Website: home-depot
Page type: payment
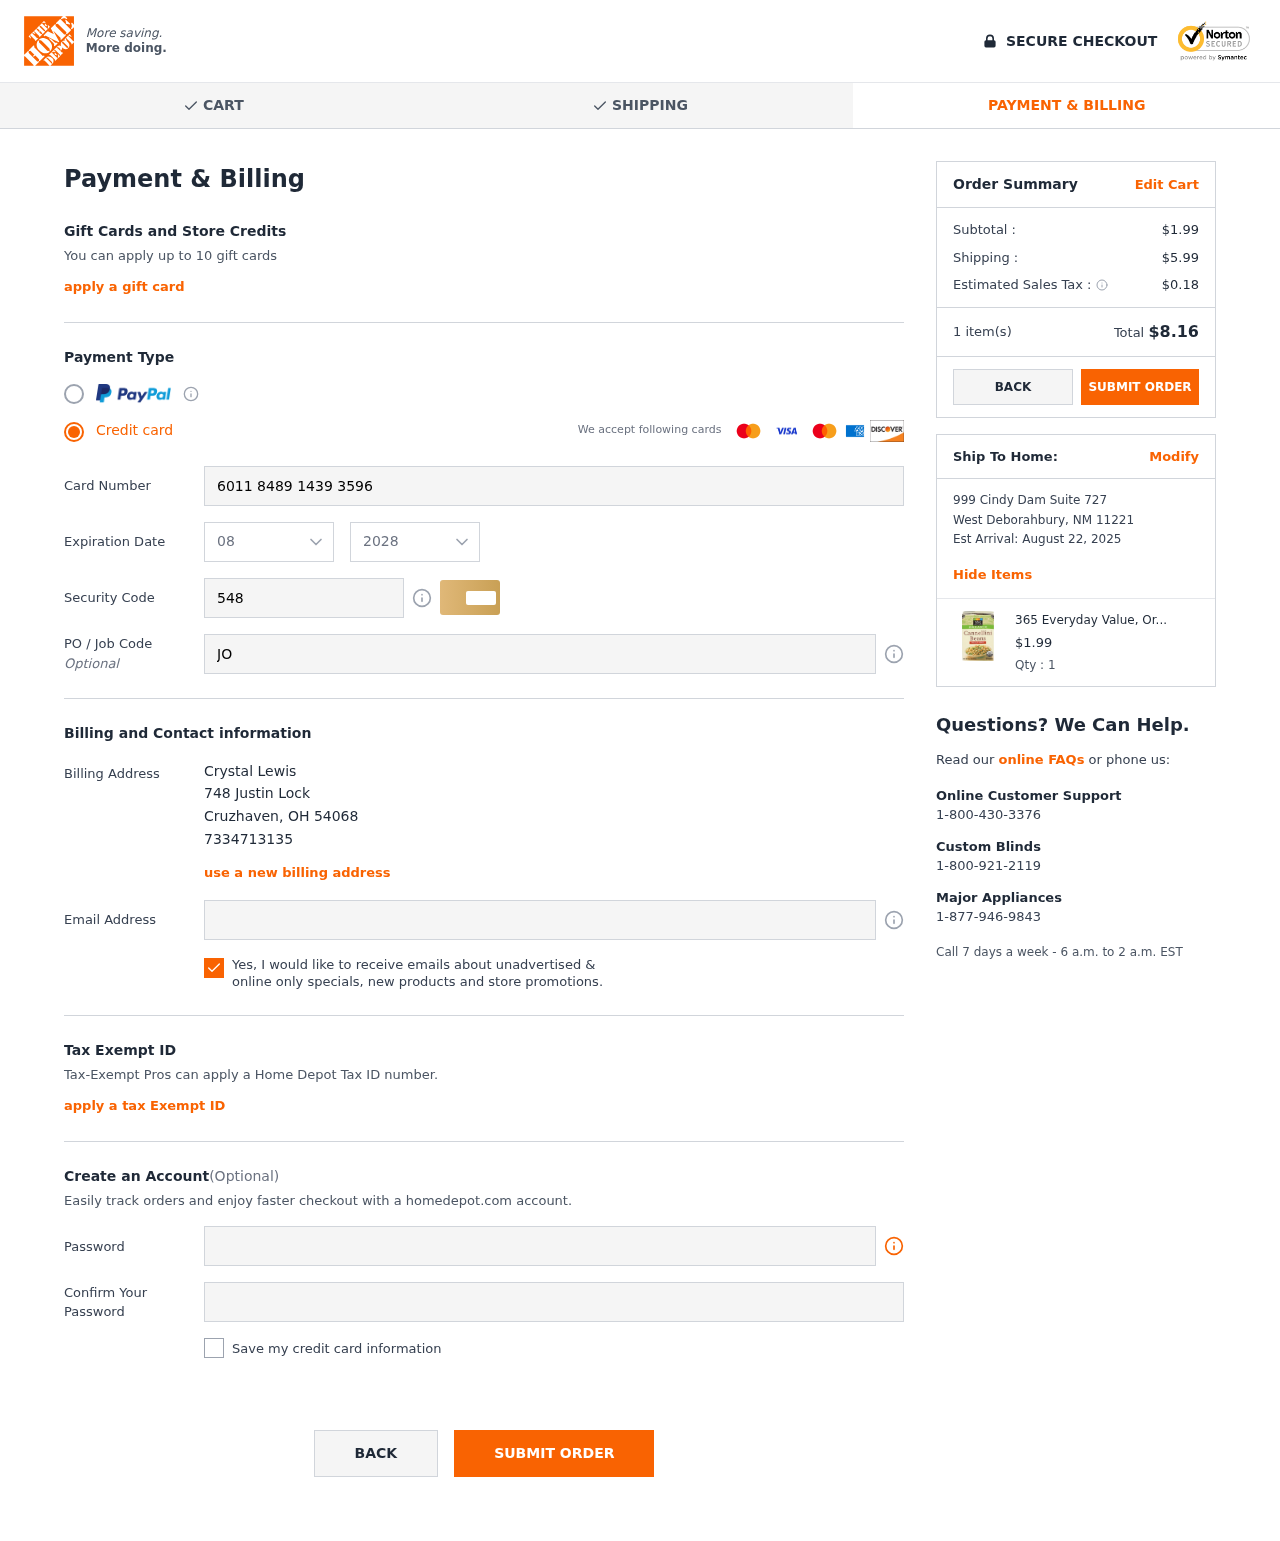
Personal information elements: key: PII_CARD_CVV
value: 548
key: PII_CARD_EXPIRY_MONTH
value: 08
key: PII_CARD_EXPIRY_YEAR
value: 28
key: PII_CARD_NUMBER
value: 6011 8489 1439 3596
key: PII_CITY
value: Cruzhaven
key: PII_CITY2
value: West Deborahbury
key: PII_EMAIL
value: crystal_lewis@gmail.com
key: PII_FULLNAME
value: Crystal Lewis
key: PII_JOB_CODE
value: JOB-6128
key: PII_PHONE
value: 7334713135
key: PII_POSTCODE
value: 54068
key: PII_POSTCODE2
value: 11221
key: PII_STATE_ABBR
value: OH
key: PII_STATE_ABBR2
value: NM
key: PII_STREET
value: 748 Justin Lock
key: PII_STREET2
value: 999 Cindy Dam Suite 727
Product elements: key: PRODUCT1_NAME
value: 365 Everyday Value, Organic Cannellini Beans, No Salt Added, 13.4 oz
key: PRODUCT1_PRICE
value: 1.99
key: PRODUCT1_QUANTITY
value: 1
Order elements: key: ORDER_SUBTOTAL
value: $1.99
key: ORDER_SHIPPING_COST
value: $5.99
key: ORDER_TAX
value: $0.18
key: ORDER_NUM_ITEMS
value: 1 item(s)
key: ORDER_TOTAL
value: $8.16
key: ORDER_DELIVERY_DATE
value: August 22, 2025